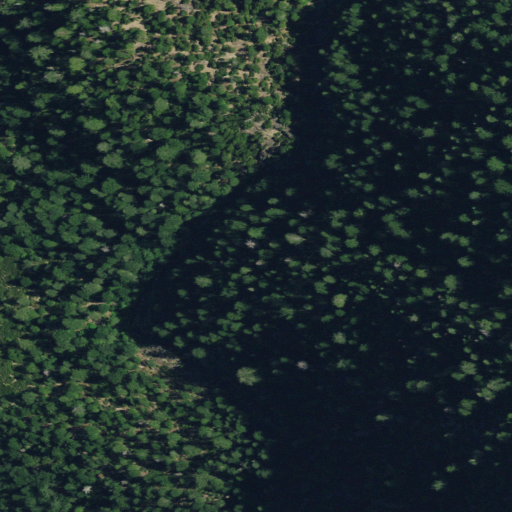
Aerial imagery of valley in California named Happy Hollow Ravine containing evergreen forest and mixed forest